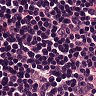
Metastatic tissue present: no